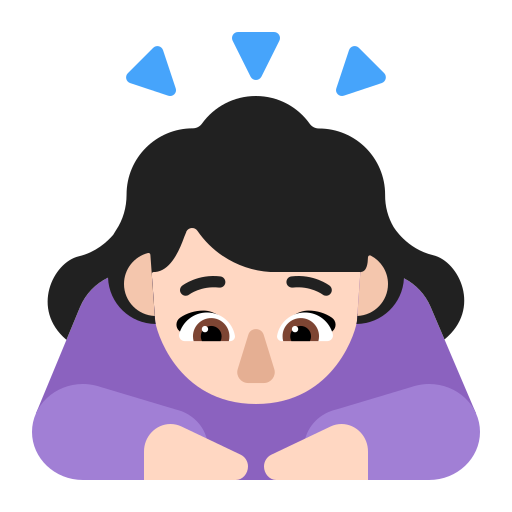
woman bowing flat light